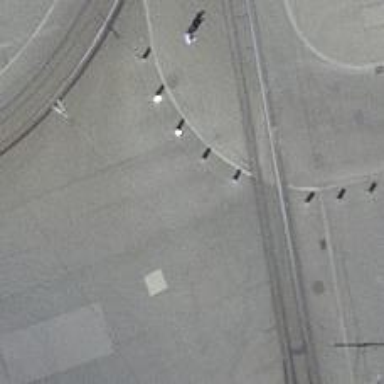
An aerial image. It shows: Rising bollard barrier.